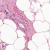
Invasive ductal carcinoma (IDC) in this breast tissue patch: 0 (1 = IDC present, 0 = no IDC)